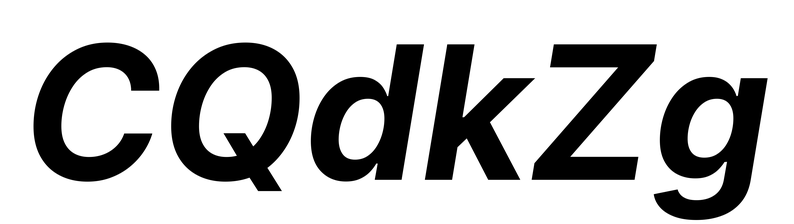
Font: Inter-Italic_Bold_Italic